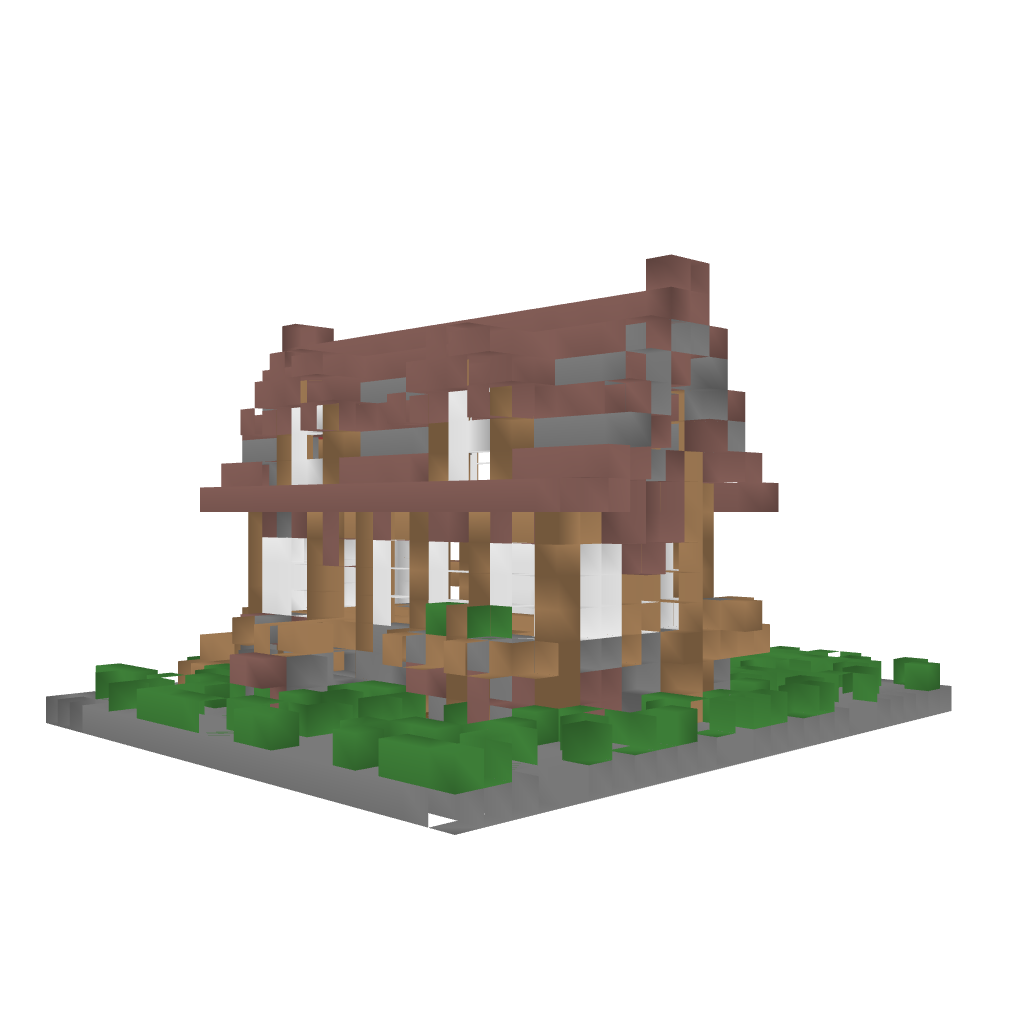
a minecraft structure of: Medieval House #1 by iEdgy good quality